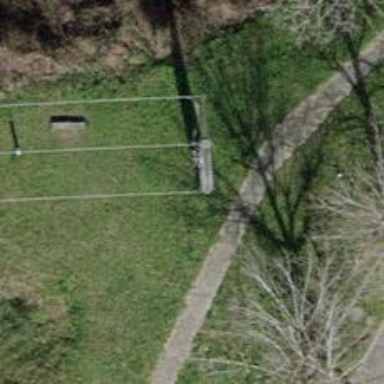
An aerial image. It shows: Minor power line with three cables.